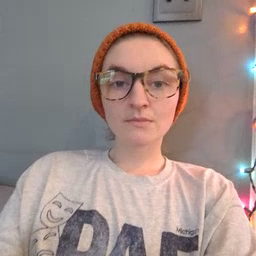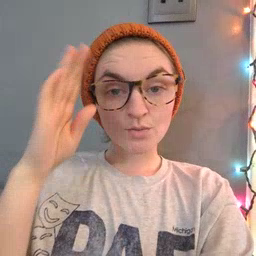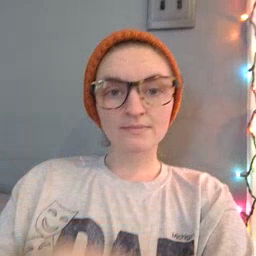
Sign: hello